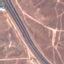
Label: Highway